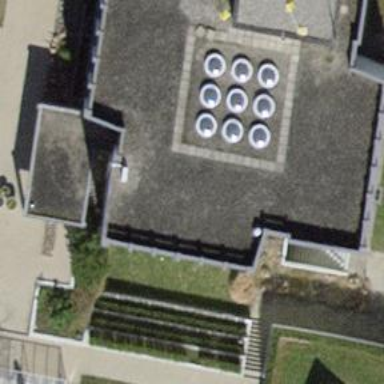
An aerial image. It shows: Police building.